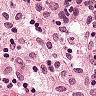
Metastatic tissue present: no